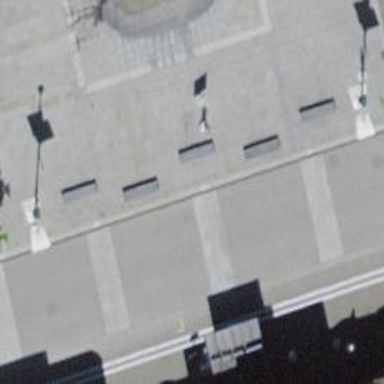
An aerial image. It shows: Concrete bench with dark grey color.